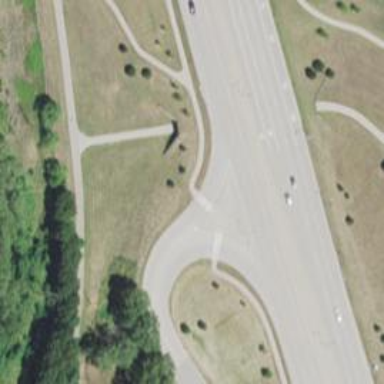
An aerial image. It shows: Trunk link highway.